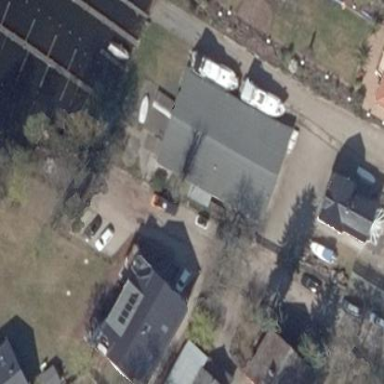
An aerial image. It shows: Boathouse building.